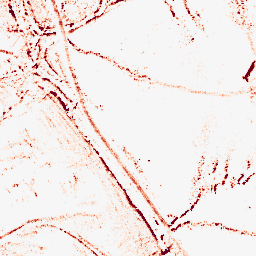
Category: morphological
Decomposition family: morphological_ellipse
Decomposition parameters: operation: opening
width: 5
height: 5
Upsampling method: lanczos
Upsampling parameters: scale: 8
Upsampling scale: 8